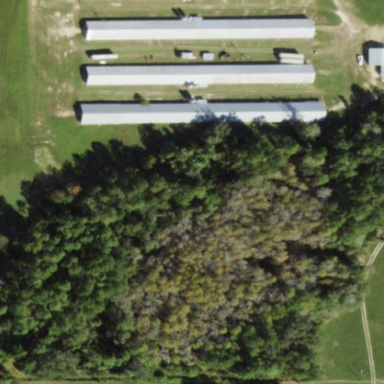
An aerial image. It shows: Poultry farmyard is depicted in the image.